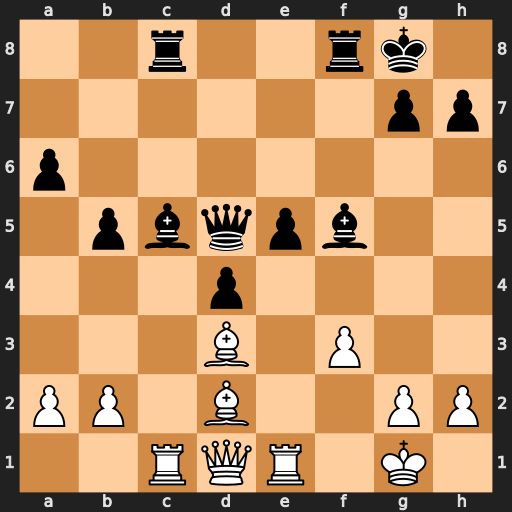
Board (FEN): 2r2rk1/6pp/p7/1pbqpb2/3p4/3B1P2/PP1B2PP/2RQR1K1
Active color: w
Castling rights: -
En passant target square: -
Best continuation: Bxf5 Rxf5 b4